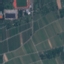
Label: PermanentCrop